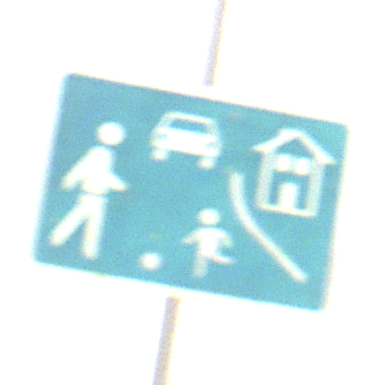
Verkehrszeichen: BeginnVerkehrsberuhigterBereich
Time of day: MorningAfternoon
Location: Outdoor (Suburban)
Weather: Overcast
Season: NotSpecified
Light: Natural